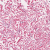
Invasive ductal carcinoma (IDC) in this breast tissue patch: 0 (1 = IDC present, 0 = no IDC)